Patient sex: F
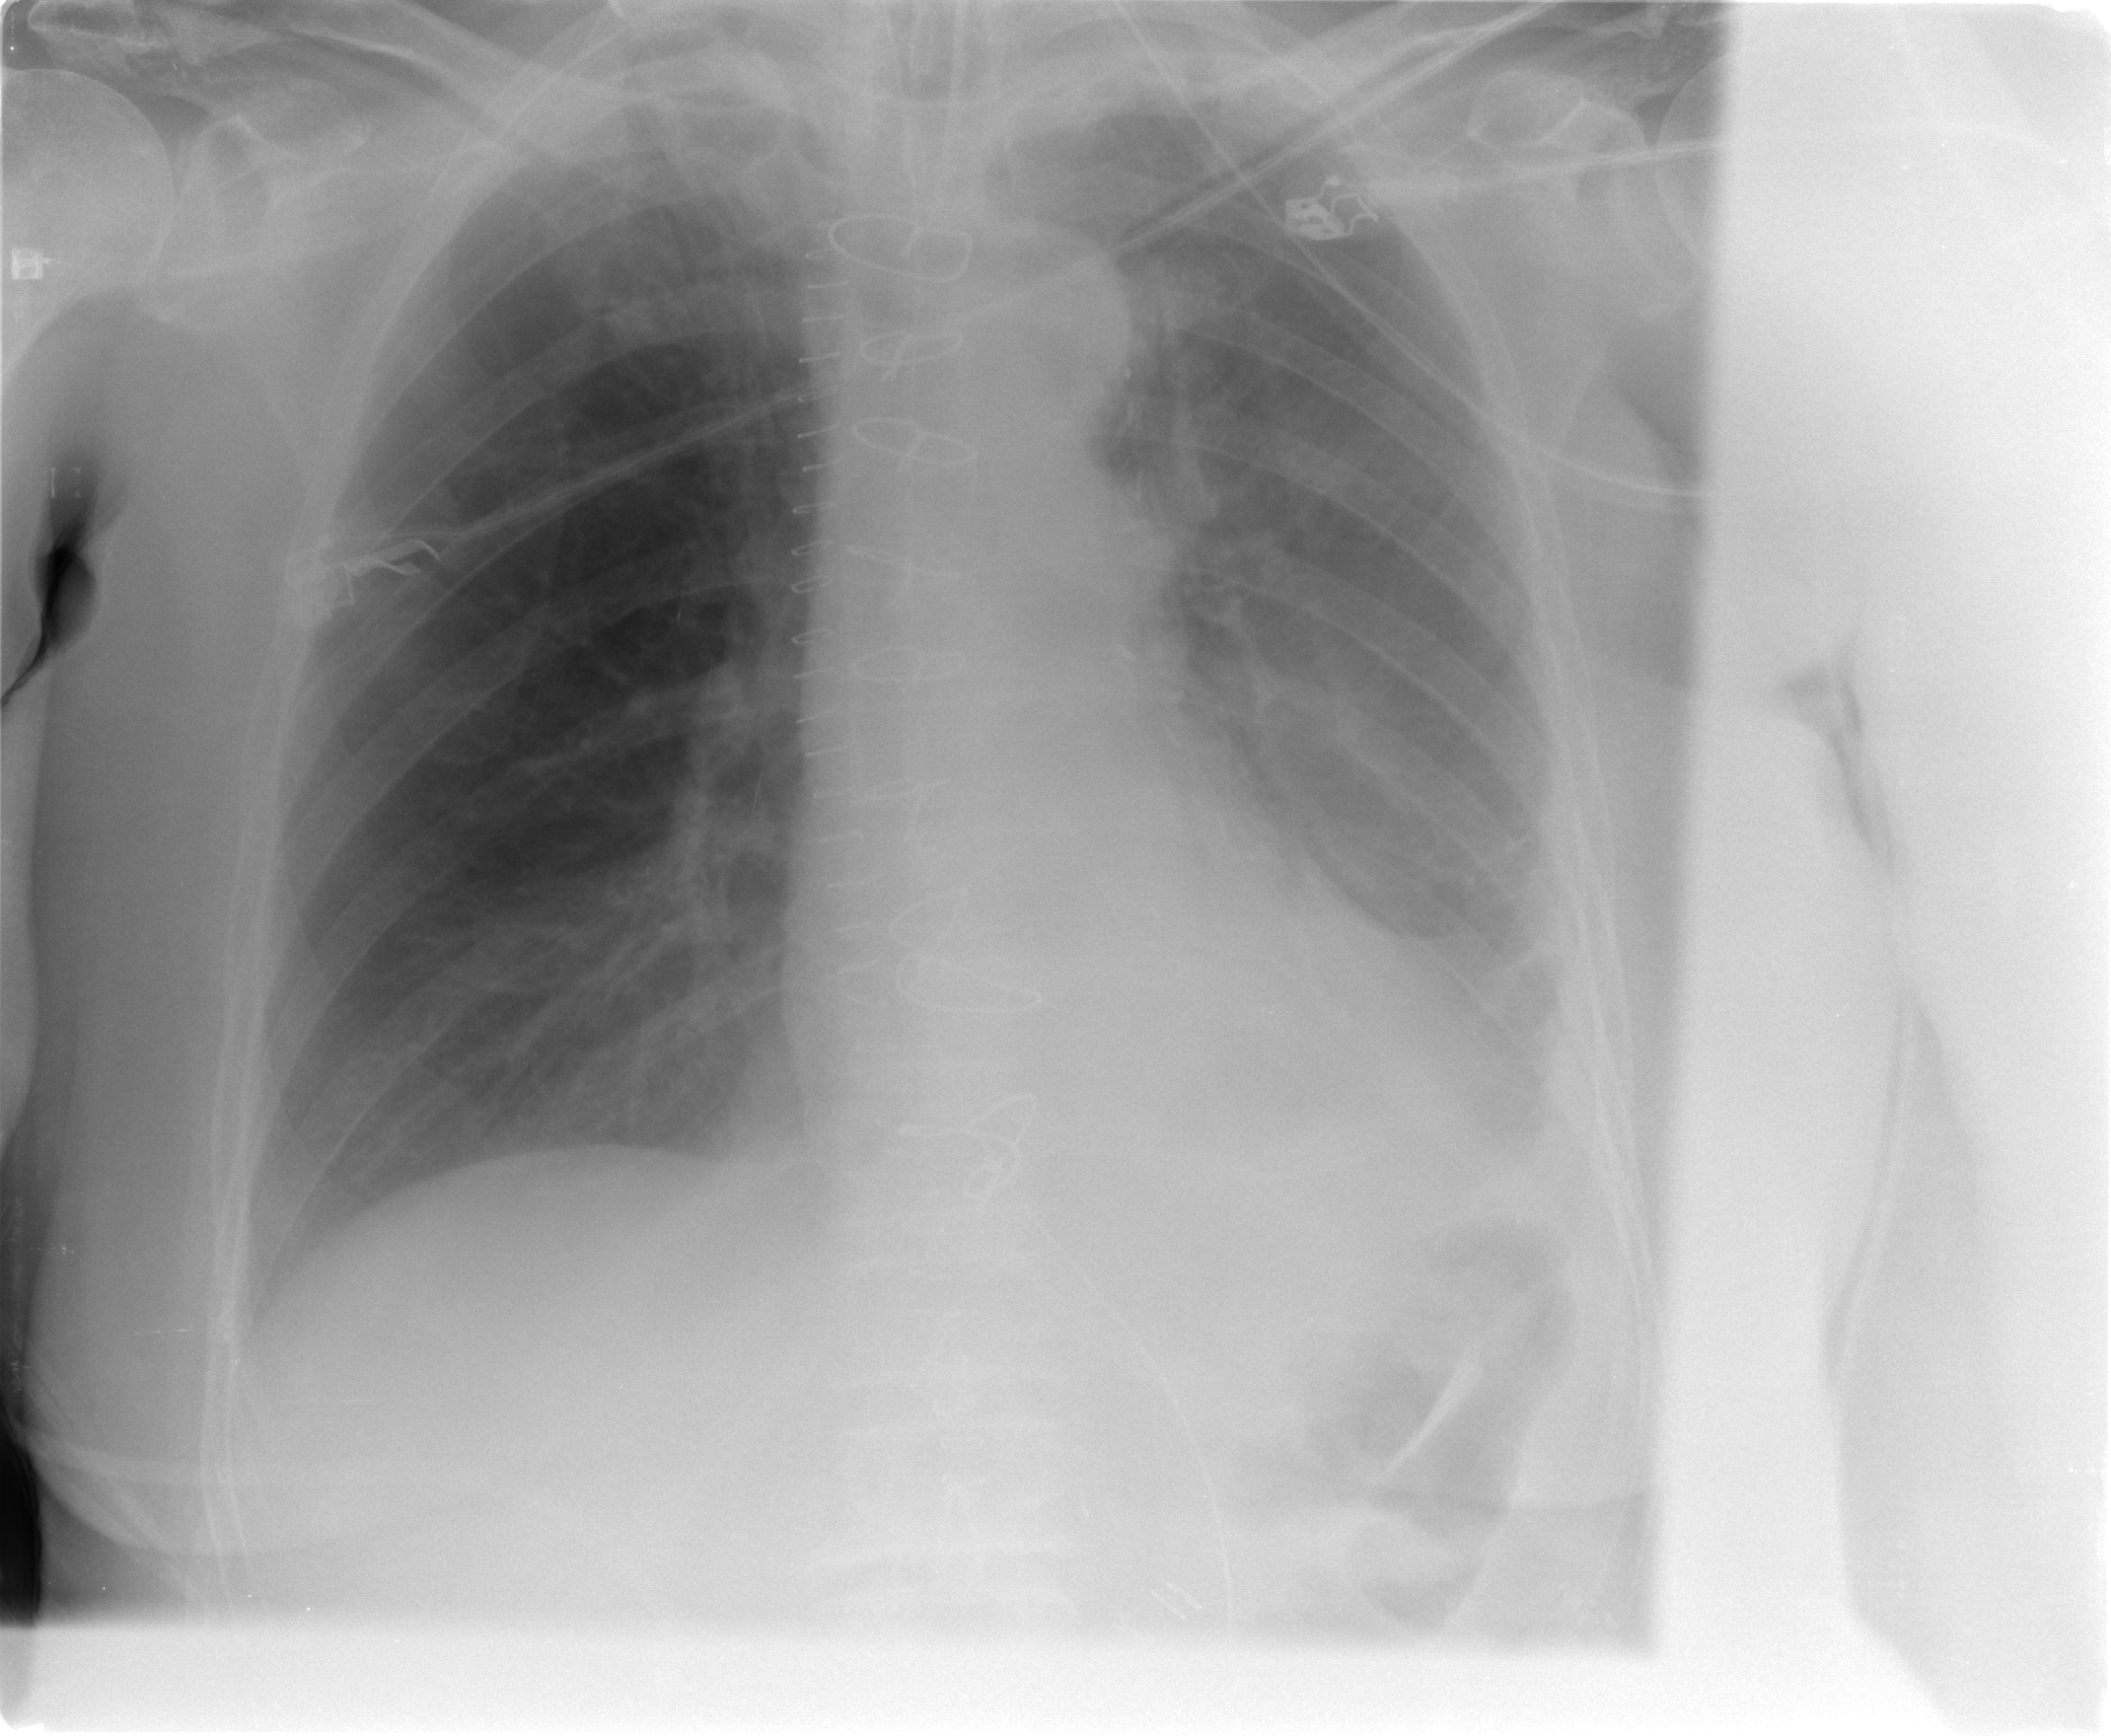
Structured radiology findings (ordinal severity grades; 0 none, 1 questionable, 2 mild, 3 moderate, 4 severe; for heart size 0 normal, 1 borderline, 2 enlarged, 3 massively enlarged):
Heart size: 1
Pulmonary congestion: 1
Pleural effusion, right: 1
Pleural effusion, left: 2
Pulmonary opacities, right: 0
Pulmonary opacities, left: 1
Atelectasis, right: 0
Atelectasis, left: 2